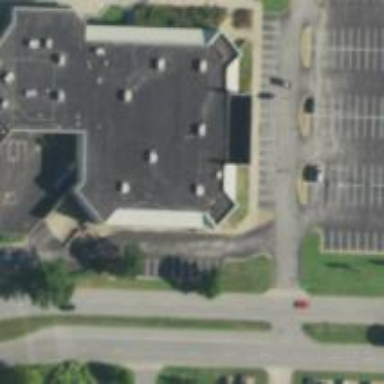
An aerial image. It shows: Retail building with flat roof.